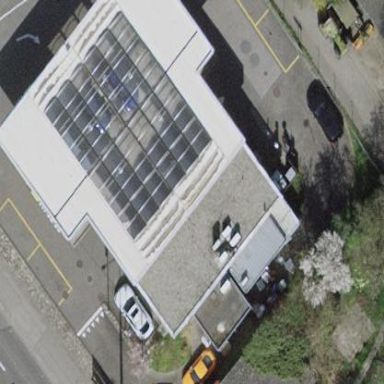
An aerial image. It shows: Fuel station located under roof.